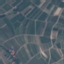
Land use / land cover: PermanentCrop